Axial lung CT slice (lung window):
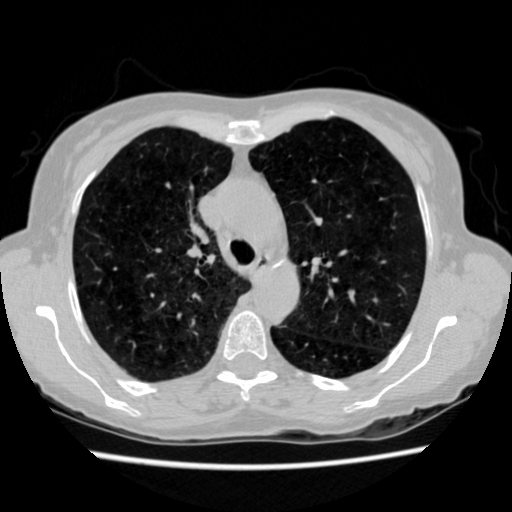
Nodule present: no